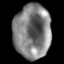
Tissue: lung
Cell type: Epithelial cells
Senescence score: 0.2403
Nuclear area (px): 1980
Mean DAPI intensity: 127.681